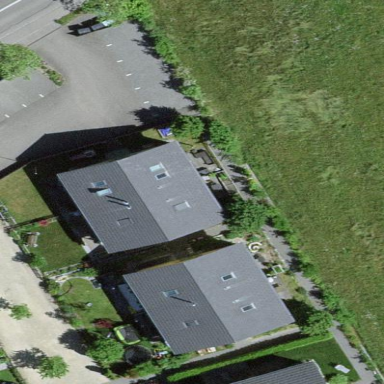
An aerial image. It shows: Terrace building.